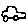
Label: car